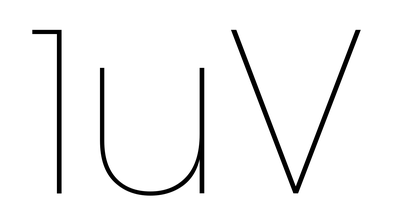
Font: Poppins-Thin